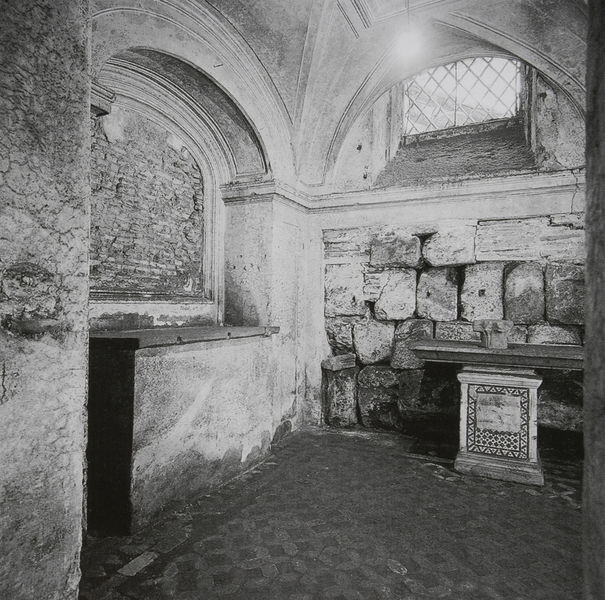
Titel: Unterirdischer Raum VI
Künstler: Pietro da Cortona
Standort: Rom
Institution: S. Maria in Via Lata
Schlagwörter: fenster, glas, grau, hell, holz, lampe, licht, marmor, pfeiler, raum, schwarz, säule, weiss, zimmer, gebäude, muster, alt, wand, architektur, sockel, stein, steine, innenraum, gitter, kirche, sonne, boden, interieur, decke, kamin, rund, zimmerecke, bogen, pflaster, fußboden, fels, sonnenlicht, giebel, mauer, ziegel, bank, rundbogen, tafel, inschrift, stuck, platte, foto, fotografie, roh, erker, keller, nische, gewölbe, dom, findlinge, mauerwerk, rippen, fliesen, tote, fliese, kachel, kacheln, mosaik, beten, altar, kapitell, gemäuer, sims, gesims, gruft, sarg, gefängnis, quader, kreuzgewölbe, rippengewölbe, spitzbogen, grab, gitterfenster, fensterbank, romanik, grotte, kapelle, platten, opfer, steinboden, joch, gabe, träger, sakralbau, wandnische, kapitel, basilika, backsteine, kriche, krypta, untergeschoss, sarkophag, mauersteine, rippe, naturstein, katakombe, katakomben, fliesenboden, mensa, zugemauert, sakristei, gurtbogen, unterkirche, kachelboden, altartisch, stichkappen, schlosskapelle, vermauert, opfertisch, blend, gewölbedecke, fenstert, burgkapelle, kreurippengewölbe, aktar, boden#, parkplatzsteine